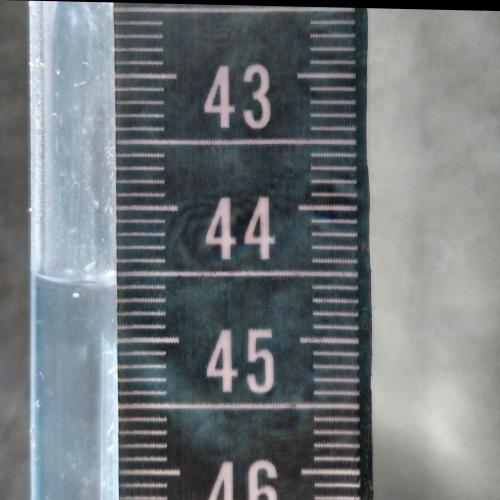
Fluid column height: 44.5 cm